Question: This is a fairly simple question. I have a class of objects 'Item' which constructs the objects declared in the 'TestItem' class. The overridden 'toString()' method utilises the 'DecimalFormat' class in order to format my double value 'price'. When my 'toString()' method is written as such, my output is produced in this fashion:

The modification in formatting I desire is alignment with respect to the decimal, how do I achieve this?
'''
public String toString() {
DecimalFormat format = new DecimalFormat("##.00");
String add = "";
if(itemName.length() < 7) {
add = " ";
}
return itemID + " " + itemName + add + " " + inStore + " $" + format.format(price);
}
public class TestItem {
public static void main(String [] args) {
Item list[] = { new Item(1011, "Air Filters", 200, 10.5),
new Item(1034, "Door Knobs", 60, 21.5),
new Item(1101, "Hammers", 90, 9.99),
new Item(1600, "Levels", 60, 19.99),
new Item(1500, "Ceiling Fans", 100, 59),
new Item(1201, "Wrench Sets", 55, 80) };
printMovies(list);
}
public static void printMovies(Item list[]) {
System.out.println("itemID itemName inStore price");
System.out.println("------------------------------------------");
for(Item token : list) {
System.out.println(token);
}
System.out.println();
}
}
'''
This isn't the full code; only what is relevant.
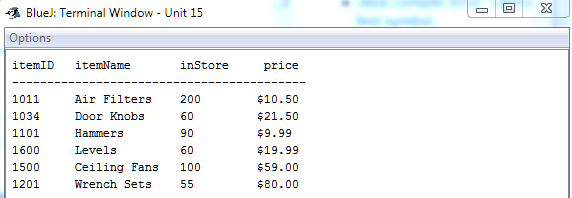
Answer: You can use 'String.format' to control the format in general. Unfortunately I can't see any way of combining that with a custom pattern directly, but you can compose them. For example:
'''
import java.math.*;
import java.text.*;
public class Test {
public static void main(String[] args) {
showPrice(new BigDecimal("123.456"));
showPrice(new BigDecimal("11.12"));
showPrice(new BigDecimal("10.5"));
showPrice(new BigDecimal("1.5"));
showPrice(new BigDecimal("0.5"));
}
static void showPrice(BigDecimal price) {
DecimalFormat format = new DecimalFormat("0.00");
String text = String.format("Price: $%5s", format.format(price));
System.out.println(text);
}
}
'''
Output:
'''
Price: $123.46
Price: $11.12
Price: $10.50
Price: $ 1.50
Price: $ 0.50
'''
Note that:
- '$'- - '"0.00"''"##.##'
You can use 'String.format' to format of your data, controlling the width of fields with the format specifier. You might want to use spaces instead of tabs to make it easier to ensure it's aligned.